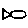
Label: fish